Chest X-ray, PA view. Patient: 54 years old, sex M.
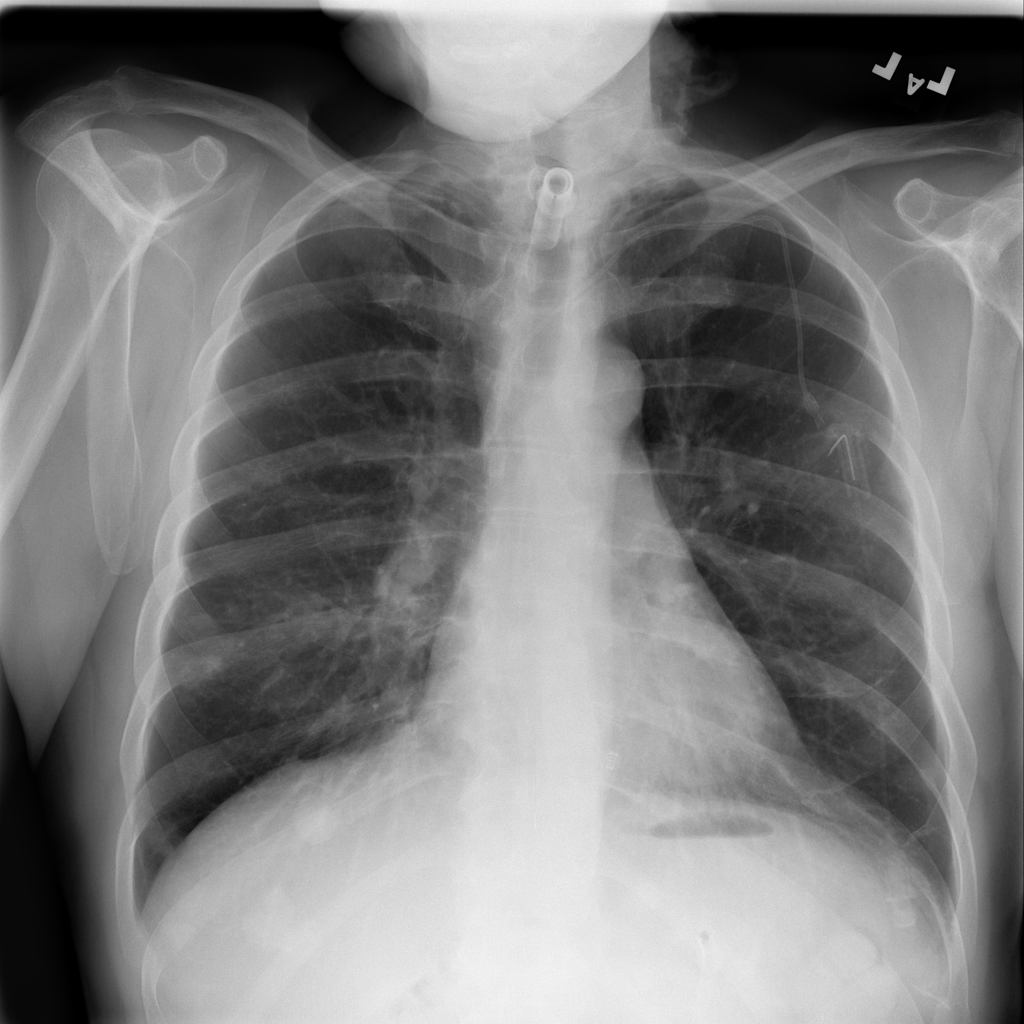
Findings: Infiltration, Nodule